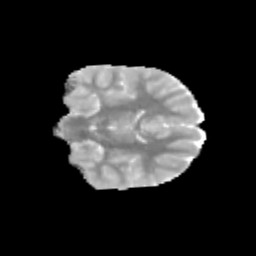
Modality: MD
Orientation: coronal
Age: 9
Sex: female
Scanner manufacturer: siemens
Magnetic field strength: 3 T
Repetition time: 3.8 s
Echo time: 0.07 s